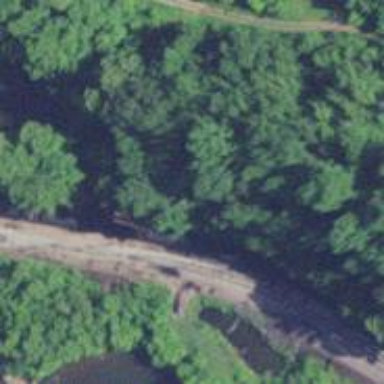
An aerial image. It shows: Rail spur service.